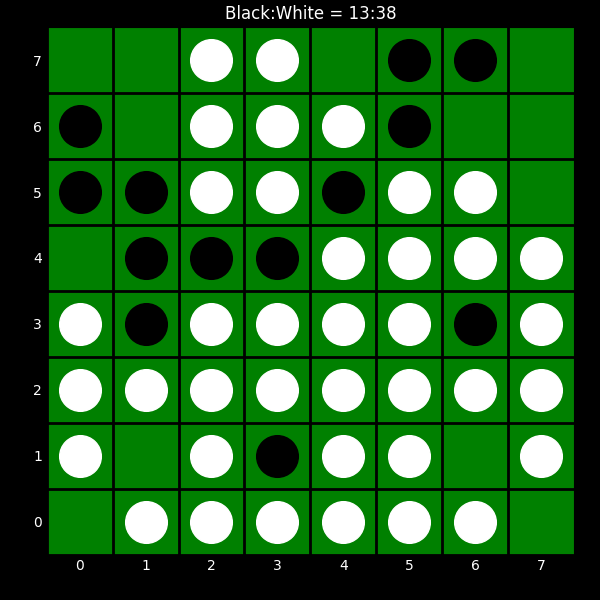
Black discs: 13
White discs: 38